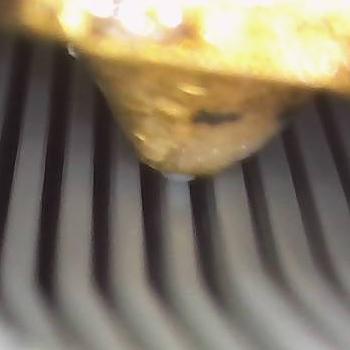
Flow rate: 100%